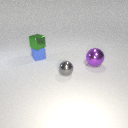
small gray metal sphere in front of large purple metal sphere